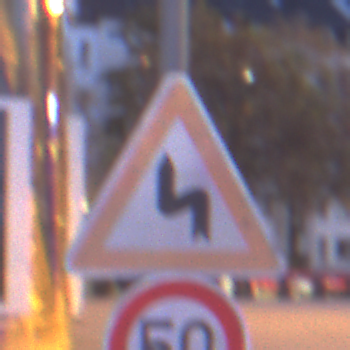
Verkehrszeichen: DoppelkurveZunaechstLinks
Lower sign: Geschwindigkeit50
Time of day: Night
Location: Outdoor (Urban)
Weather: PartlyCloudy
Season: NotSpecified
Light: Artificial